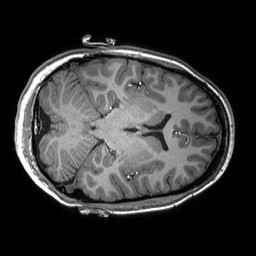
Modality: T1w
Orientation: axial
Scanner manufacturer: siemens
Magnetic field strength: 3 T
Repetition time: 2.53 s
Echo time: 0.00288 s